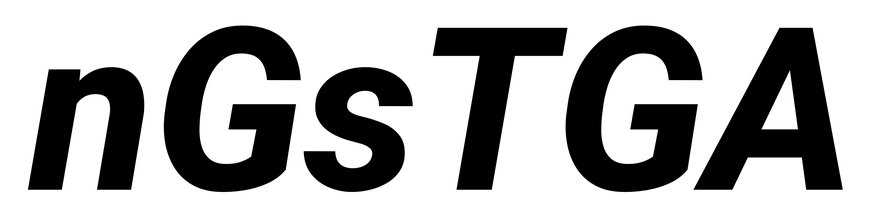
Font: Roboto-Italic_ExtraBold_Italic